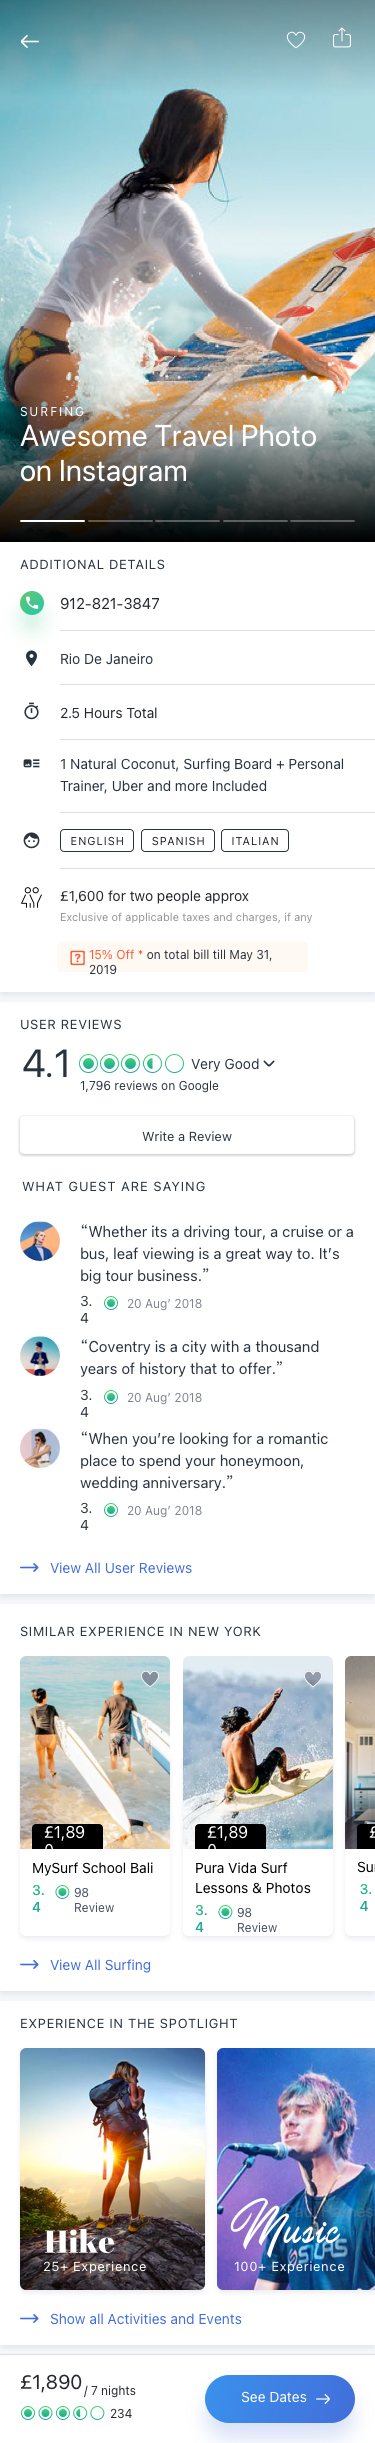
Text in this UI design:
Awesome Travel Photo on Instagram
SURFING
Rio De Janeiro
15% Off * on total bill till May 31, 2019

Additional Details
2.5 Hours Total
English
Spanish
Italian
£1,600 for two people approx
Exclusive of applicable taxes and charges, if any
1 Natural Coconut, Surfing Board + Personal Trainer, Uber and more Included
912-821-3847
View All Surfing
Similar Experience in New York
98 Review
3.4
MySurf School Bali
£1,890
3.4
Surf with a local
£1,890
98 Review
3.4
£1,890
Pura Vida Surf Lessons & Photos
Show all Activities and Events
Experience In the Spotlight
100+ Experience
25+ Experience
Write a Review
What guest are saying
“Whether its a driving tour, a cruise or a bus, leaf viewing is a great way to. It’s big tour business.”
20 Aug’ 2018
3.4
“When you’re looking for a romantic place to spend your honeymoon, wedding anniversary.”
20 Aug’ 2018
3.4
“Coventry is a city with a thousand years of history that to offer.”
20 Aug’ 2018
3.4
View All User Reviews
Very Good
4.1
1,796 reviews on Google
User Reviews
See Dates
£1,890
/ 7 nights
234